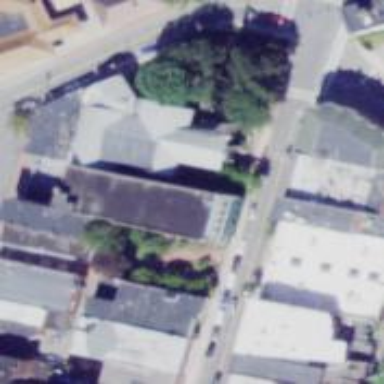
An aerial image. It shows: Retail building.